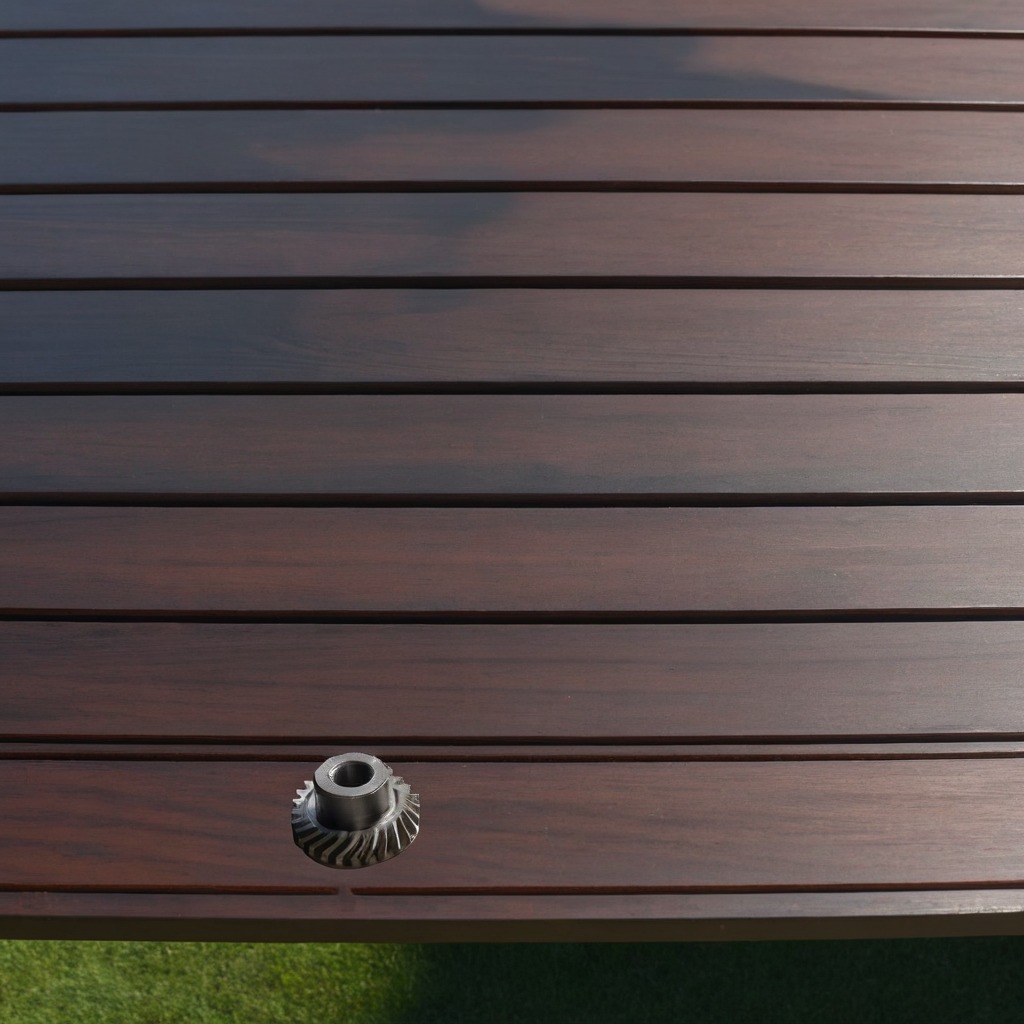
A steel gear with teeth is lying on the workbench.